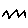
Label: zigzag